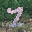
Label: 1